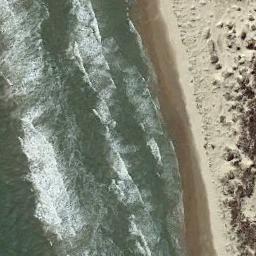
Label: beach